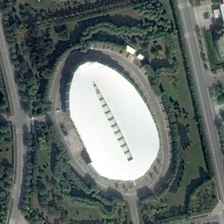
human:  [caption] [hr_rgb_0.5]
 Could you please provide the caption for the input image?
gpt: many green trees are around a oval white center .

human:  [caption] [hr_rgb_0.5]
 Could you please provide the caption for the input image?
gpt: many green trees are around a oval white center .

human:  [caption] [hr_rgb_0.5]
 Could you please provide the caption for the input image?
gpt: this is a building, roads, trees and grassland .

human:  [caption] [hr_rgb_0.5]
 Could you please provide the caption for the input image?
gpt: it is a white building, gray roads, green trees and grassland .

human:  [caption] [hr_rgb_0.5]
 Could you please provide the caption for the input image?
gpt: this is a building, roads, trees and grassland .